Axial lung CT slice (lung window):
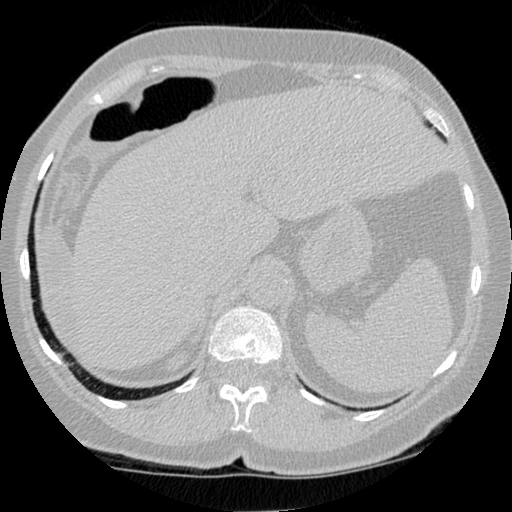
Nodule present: no